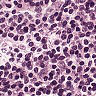
Metastatic tissue present: no